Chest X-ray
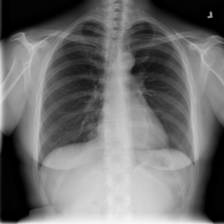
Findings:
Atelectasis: negative
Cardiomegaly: negative
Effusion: negative
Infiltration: negative
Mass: negative
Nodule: negative
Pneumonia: negative
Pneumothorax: positive
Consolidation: negative
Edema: negative
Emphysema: negative
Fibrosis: negative
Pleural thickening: negative
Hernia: negative